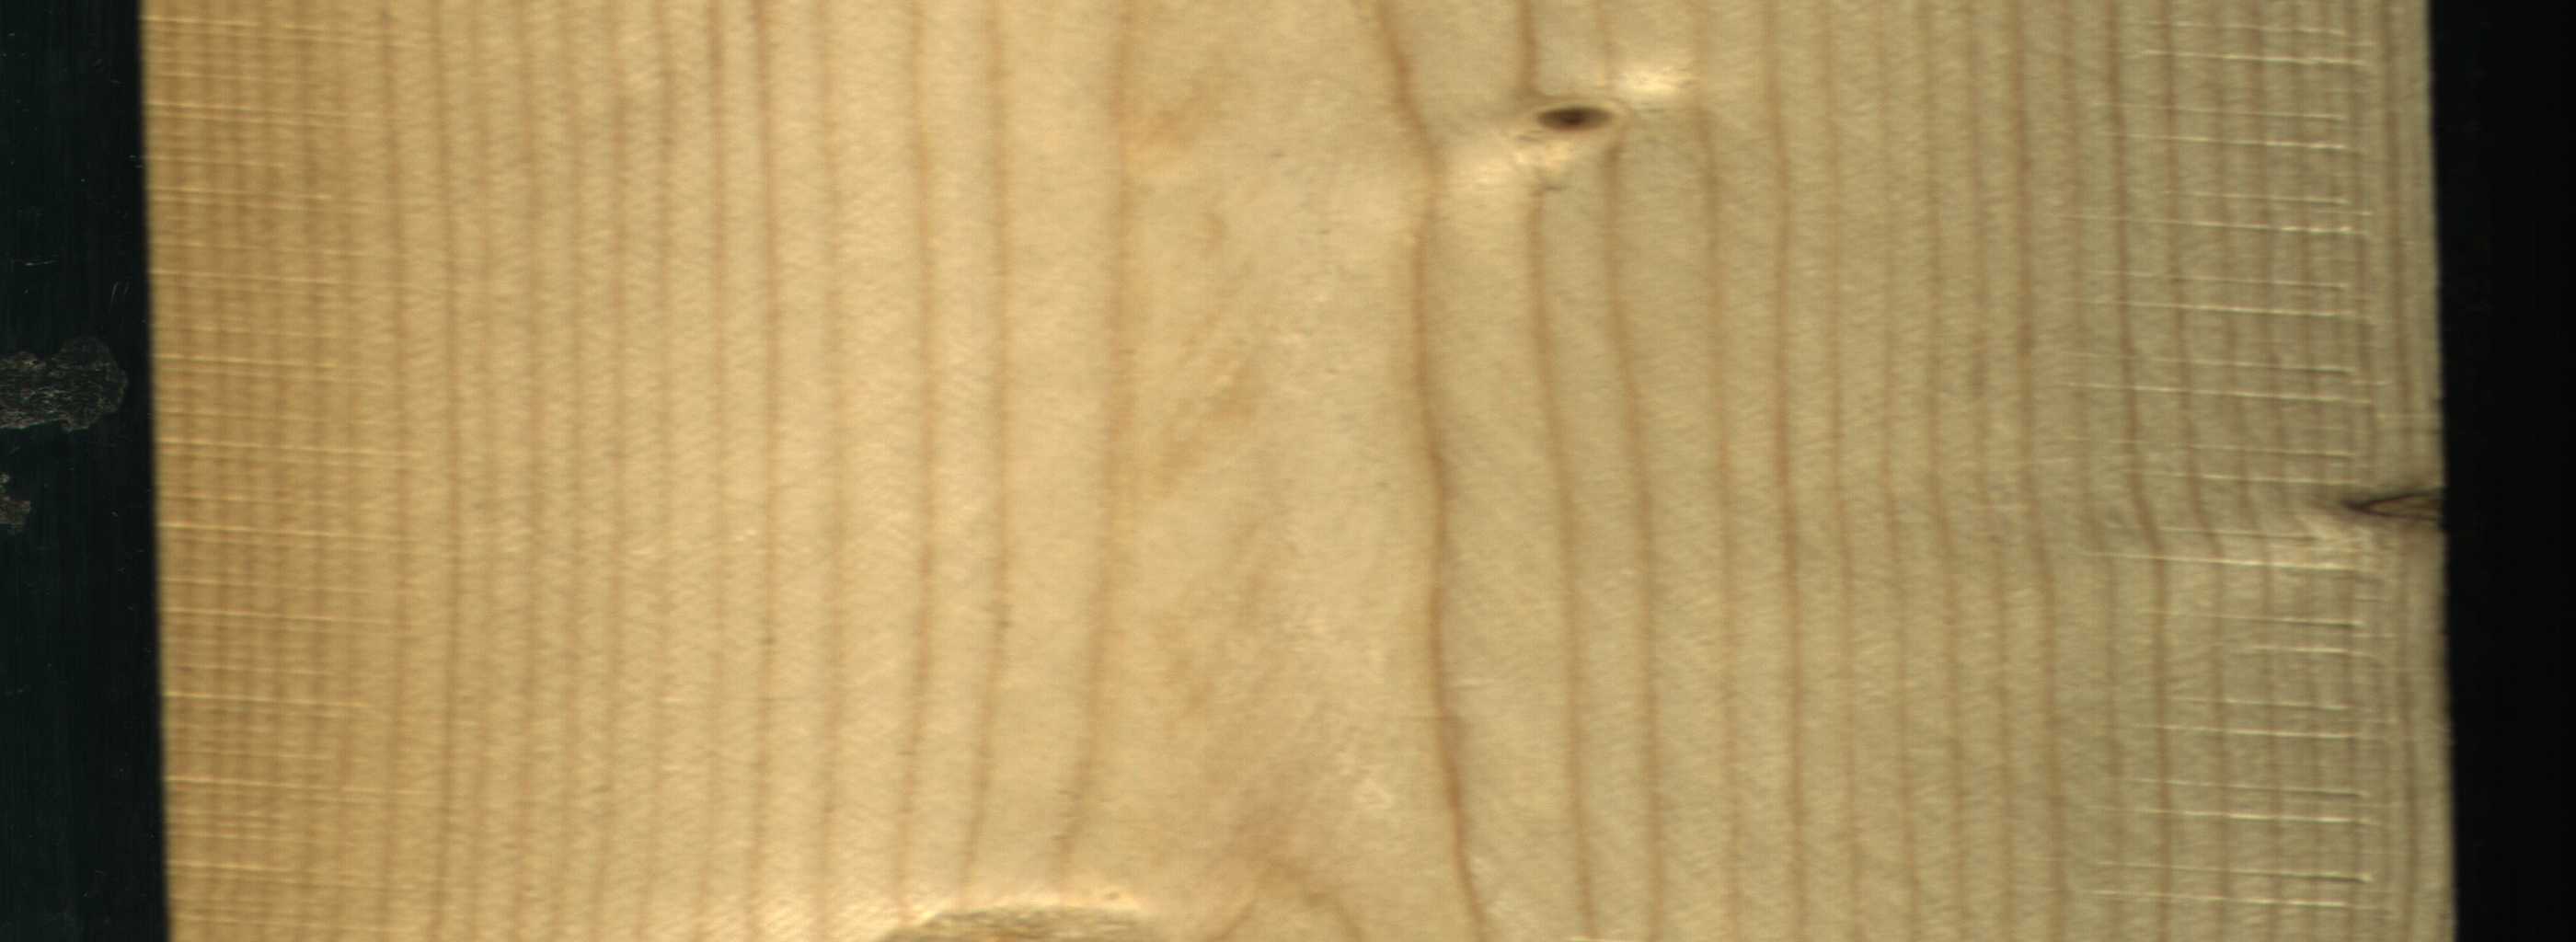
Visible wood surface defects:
Dead_Knot
Live_Knot